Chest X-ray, AP view. Patient: 60 years old, sex F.
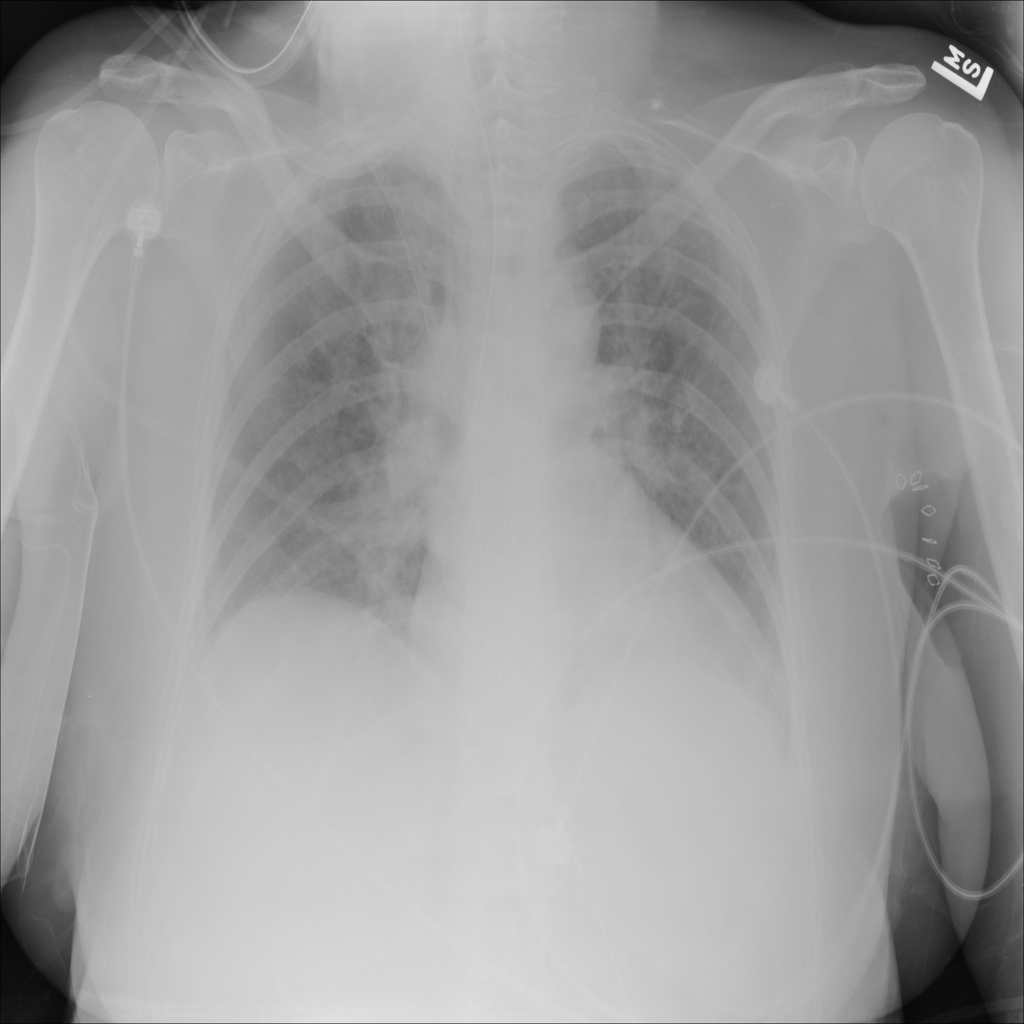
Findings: No Finding